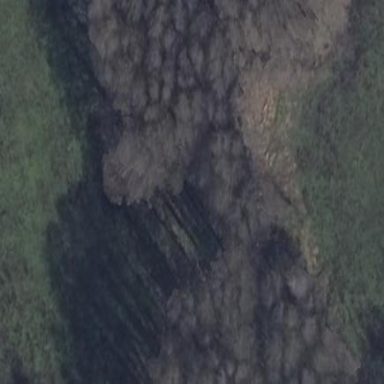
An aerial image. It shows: Forest area.